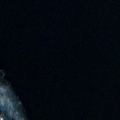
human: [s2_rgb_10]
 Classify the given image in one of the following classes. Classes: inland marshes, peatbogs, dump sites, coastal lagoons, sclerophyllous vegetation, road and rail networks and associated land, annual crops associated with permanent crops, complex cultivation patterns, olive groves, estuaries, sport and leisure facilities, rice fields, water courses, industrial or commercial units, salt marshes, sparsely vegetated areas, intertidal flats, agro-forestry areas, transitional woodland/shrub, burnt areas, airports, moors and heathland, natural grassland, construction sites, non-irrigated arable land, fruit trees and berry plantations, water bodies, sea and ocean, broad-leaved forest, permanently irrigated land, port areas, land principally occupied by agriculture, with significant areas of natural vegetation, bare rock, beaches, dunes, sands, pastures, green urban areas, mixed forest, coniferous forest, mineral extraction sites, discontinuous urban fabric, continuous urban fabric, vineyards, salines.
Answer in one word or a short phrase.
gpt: mixed forest, water bodies